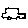
Label: car